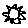
Label: sun